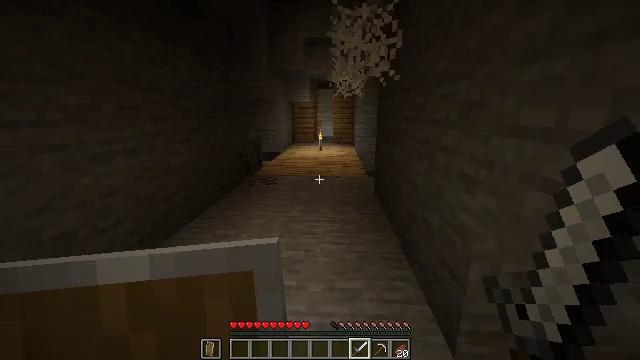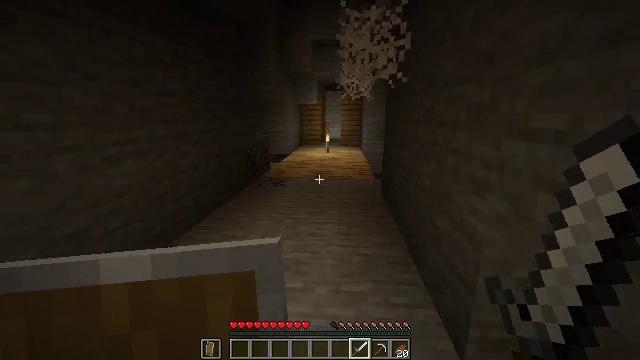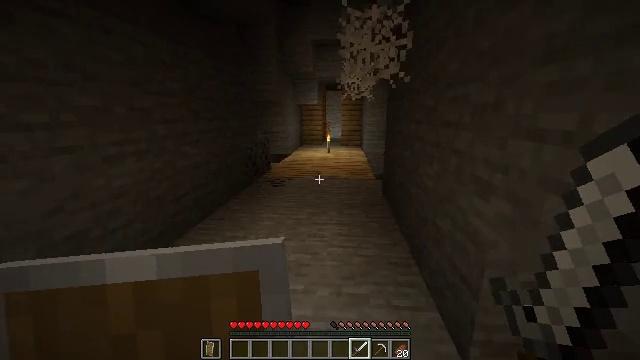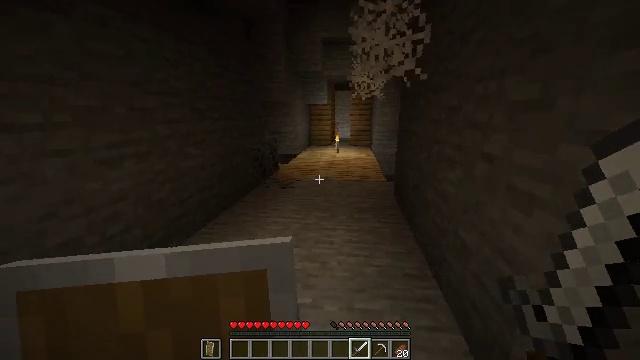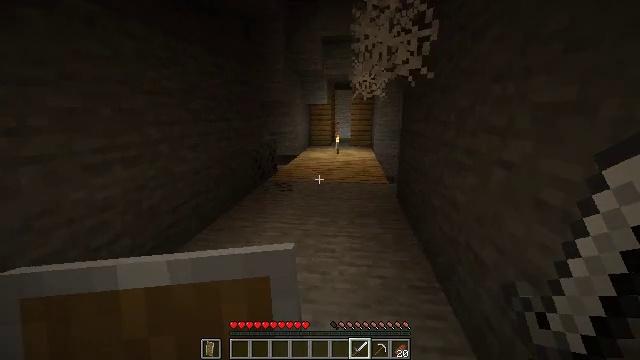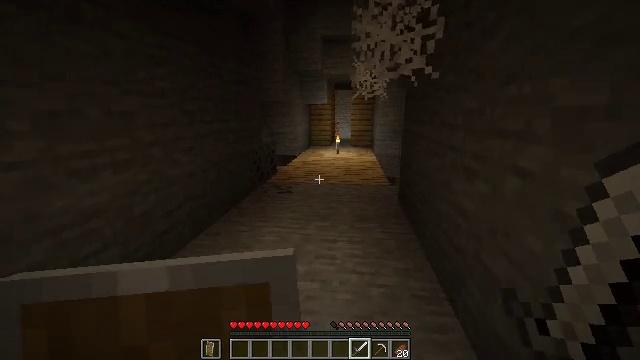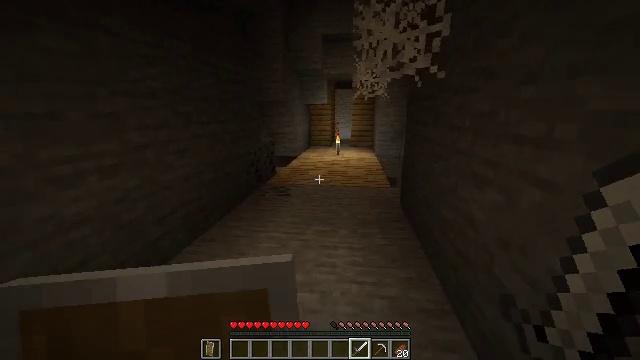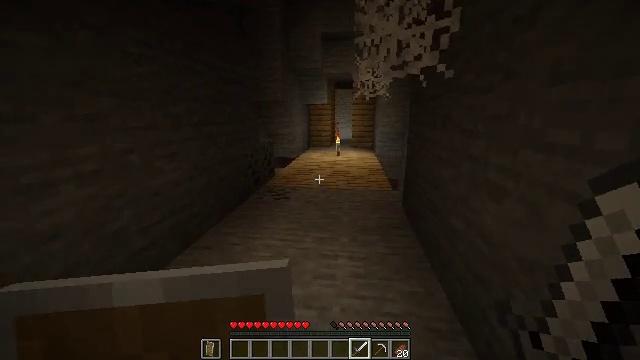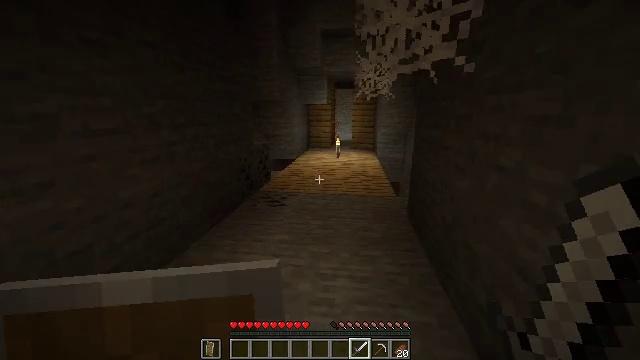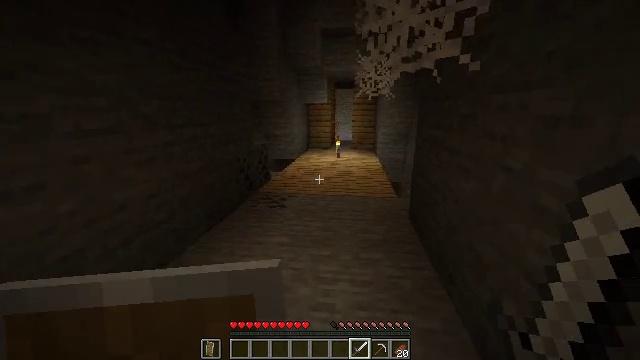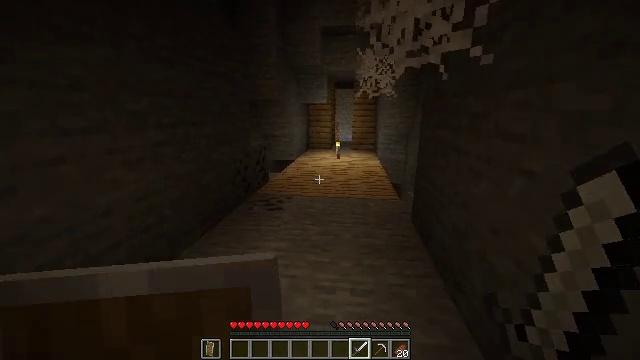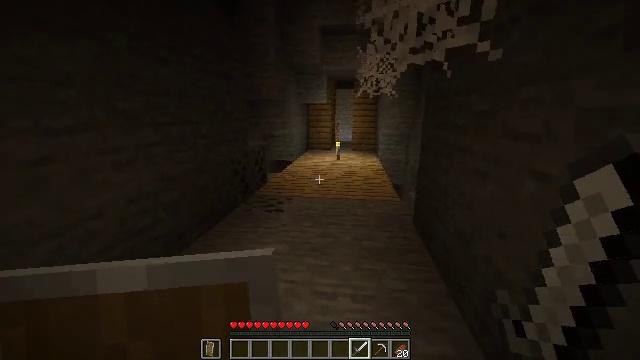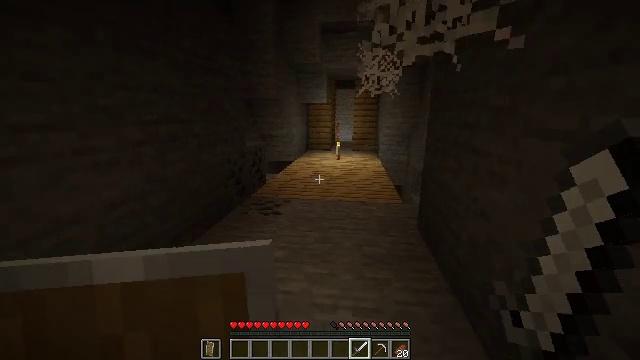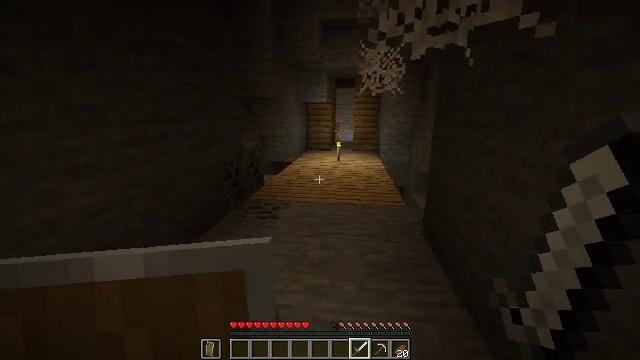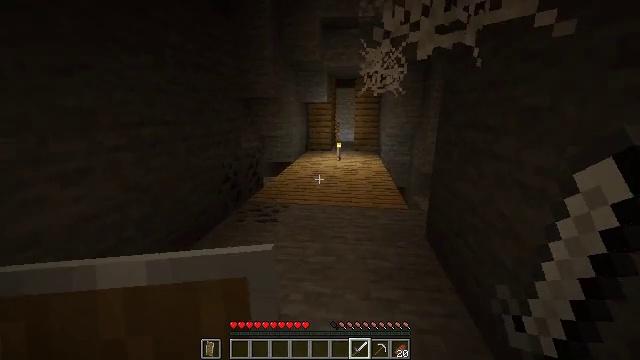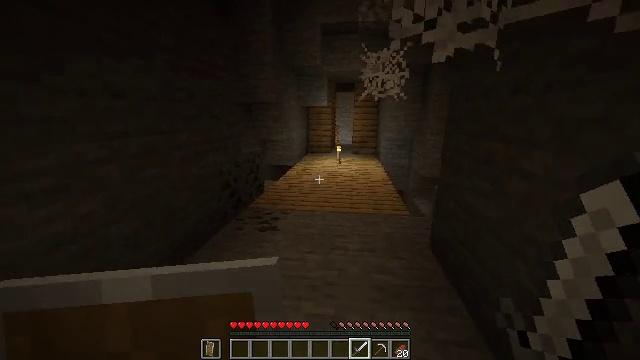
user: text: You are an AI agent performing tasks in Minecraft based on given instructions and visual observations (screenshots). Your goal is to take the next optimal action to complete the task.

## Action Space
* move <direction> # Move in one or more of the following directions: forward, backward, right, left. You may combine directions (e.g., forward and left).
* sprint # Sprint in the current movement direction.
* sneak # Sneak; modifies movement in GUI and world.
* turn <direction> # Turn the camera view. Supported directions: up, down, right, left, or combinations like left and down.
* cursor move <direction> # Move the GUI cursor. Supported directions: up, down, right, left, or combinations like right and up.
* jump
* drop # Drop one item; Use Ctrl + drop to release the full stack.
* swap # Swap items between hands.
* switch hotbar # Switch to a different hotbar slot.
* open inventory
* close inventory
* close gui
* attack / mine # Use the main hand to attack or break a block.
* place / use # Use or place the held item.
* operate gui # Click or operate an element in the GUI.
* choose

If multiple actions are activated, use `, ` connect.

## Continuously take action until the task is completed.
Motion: motion action
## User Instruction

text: Attack the spawner to disable it.
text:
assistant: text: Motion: turn left
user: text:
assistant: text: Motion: move forward
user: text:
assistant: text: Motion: move forward, turn left
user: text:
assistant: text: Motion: move forward
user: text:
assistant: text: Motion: move forward
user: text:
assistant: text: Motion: move forward
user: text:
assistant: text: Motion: move forward
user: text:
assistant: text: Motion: move forward
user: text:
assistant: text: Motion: no_op
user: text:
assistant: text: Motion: move forward
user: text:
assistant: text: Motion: move forward
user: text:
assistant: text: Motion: move forward
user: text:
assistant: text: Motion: no_op
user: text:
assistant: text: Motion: move forward
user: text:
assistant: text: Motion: move forward
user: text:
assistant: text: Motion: move forward
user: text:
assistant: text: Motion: move forward
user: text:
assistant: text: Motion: move forward
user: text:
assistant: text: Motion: move forward
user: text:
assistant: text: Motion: move forward
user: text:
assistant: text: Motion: move forward
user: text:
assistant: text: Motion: move forward
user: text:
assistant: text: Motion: move forward
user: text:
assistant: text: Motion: move forward
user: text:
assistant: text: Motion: move forward
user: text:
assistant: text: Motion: move forward
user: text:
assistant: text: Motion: move forward
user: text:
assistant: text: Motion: move forward
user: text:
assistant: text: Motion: move forward
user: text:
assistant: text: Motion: move forward, turn right